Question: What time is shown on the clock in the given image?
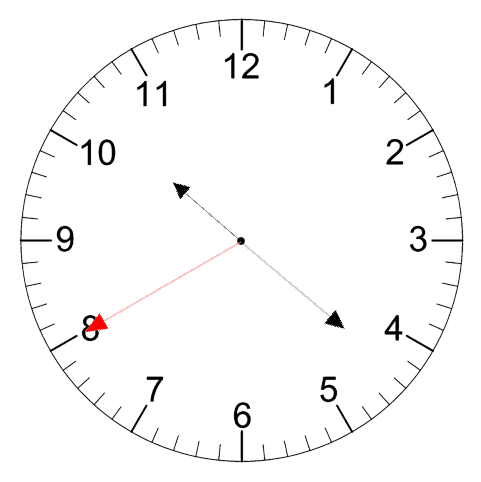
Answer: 10:21:40